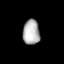
Tissue: prostate
Cell type: T cells
Senescence score: 0.7188
Nuclear area (px): 412
Mean DAPI intensity: 177.922